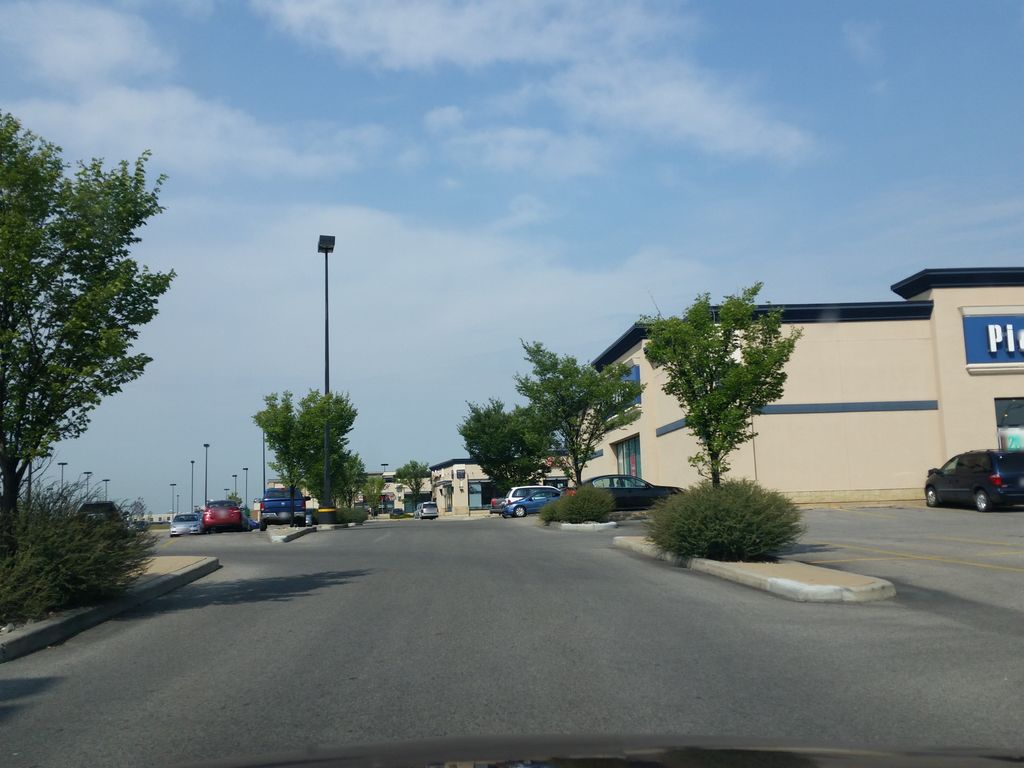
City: calgary